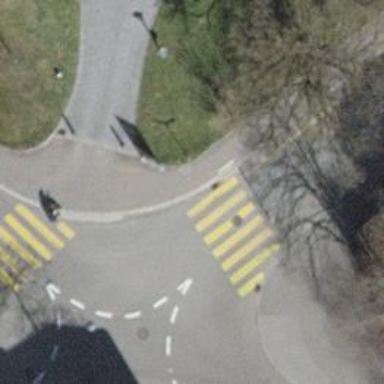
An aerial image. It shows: Kerb barrier.